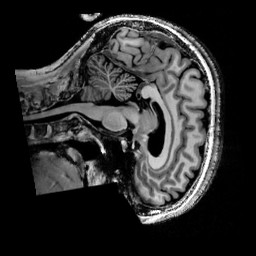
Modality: T1w
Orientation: sagittal
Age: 40
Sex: female
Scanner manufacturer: siemens
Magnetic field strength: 7 T
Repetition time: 6 s
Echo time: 0.00283 s